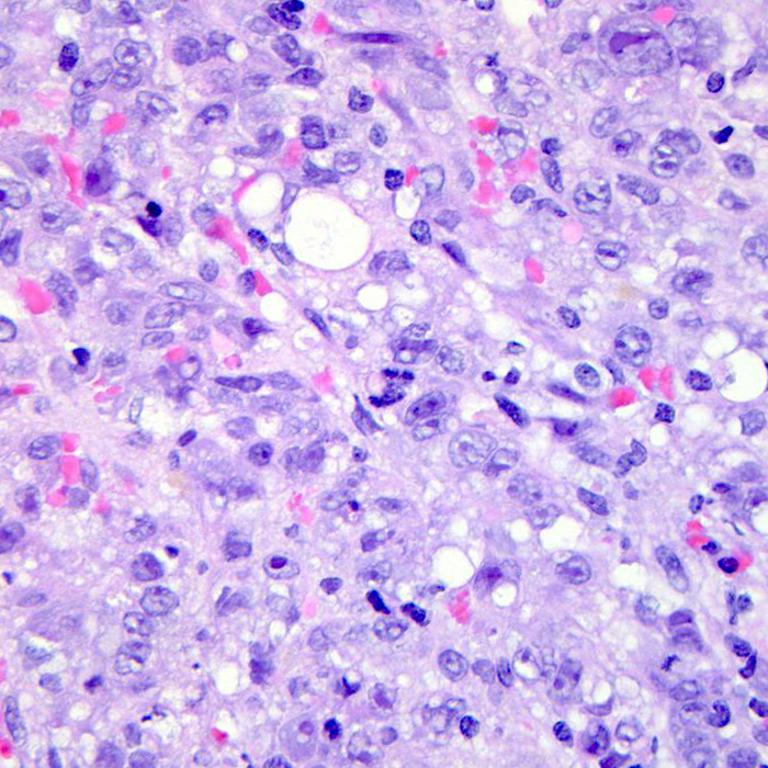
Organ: colon
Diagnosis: adenocarcinomas